Sex: M
Age: 70
Scanner: Avanto
Primary tumour origin: Non-Small Cell Lung Cancer
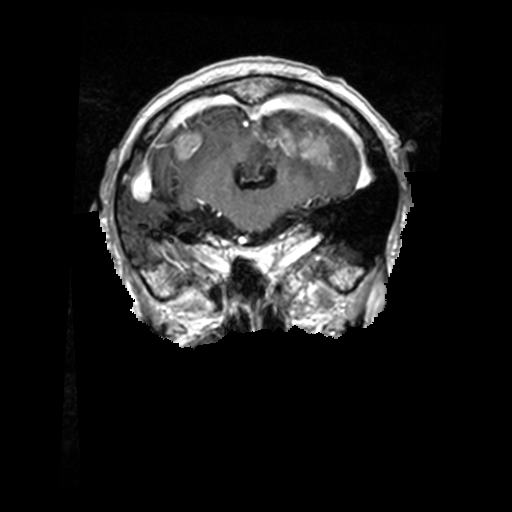
Segmented lesion volume (cc): 25.819
Number of lesion components: 6